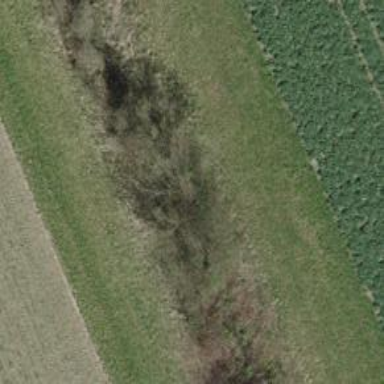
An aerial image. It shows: Ditch in the surroundings.